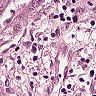
Metastatic tissue present: yes